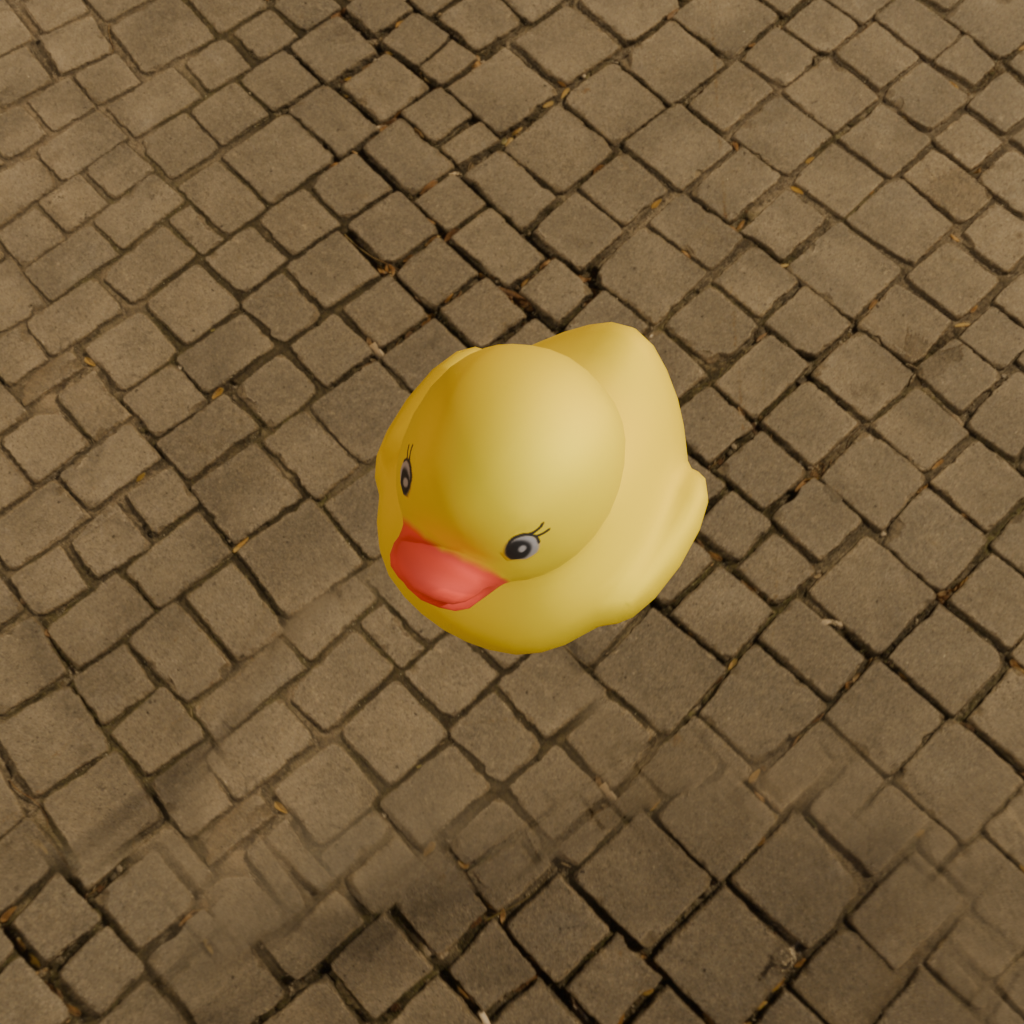
an image of a yellow rubber duck seen from <front_left_top> in a city square with illuminated trees at night.